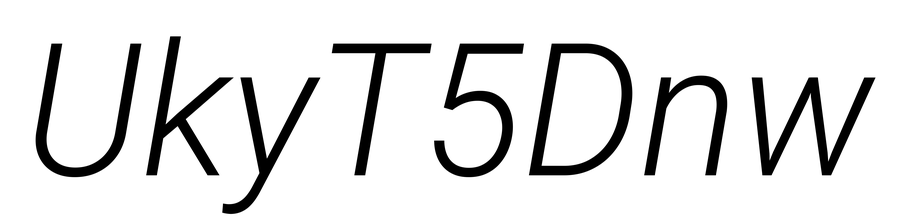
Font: Roboto-Italic_Light_Italic